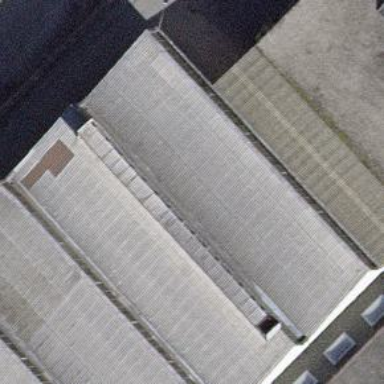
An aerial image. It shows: Building with skillion-shaped glass roof. The building has beige color.